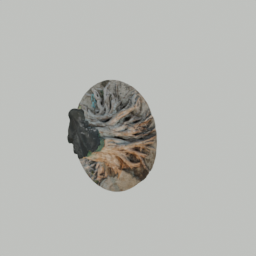
Label: nature